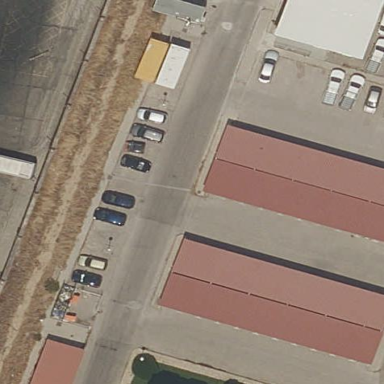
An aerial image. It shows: Carport parking area with surface parking lot.